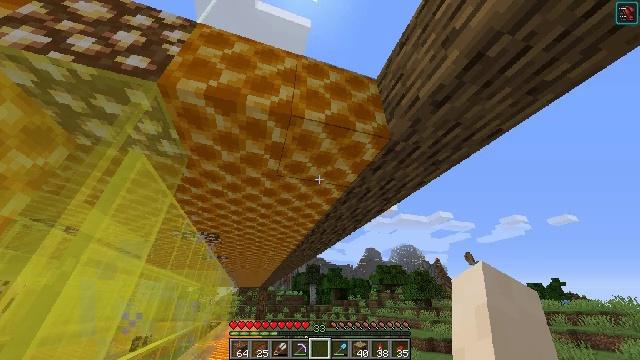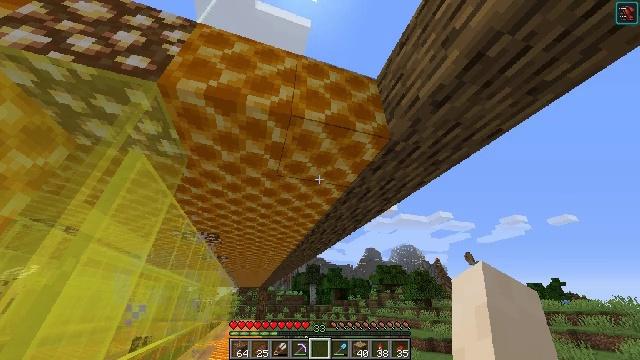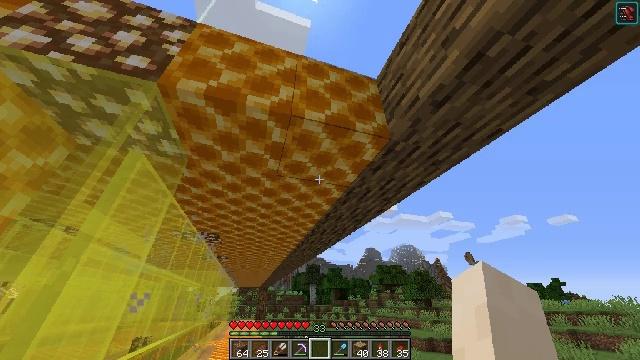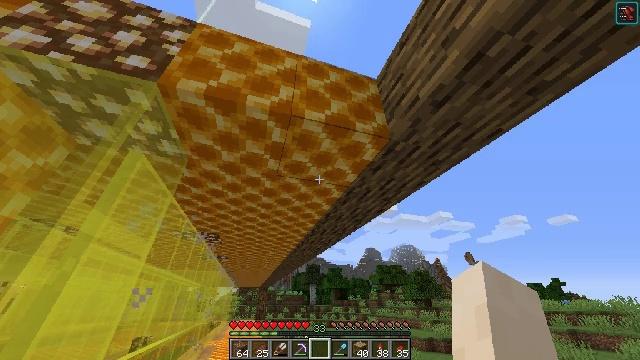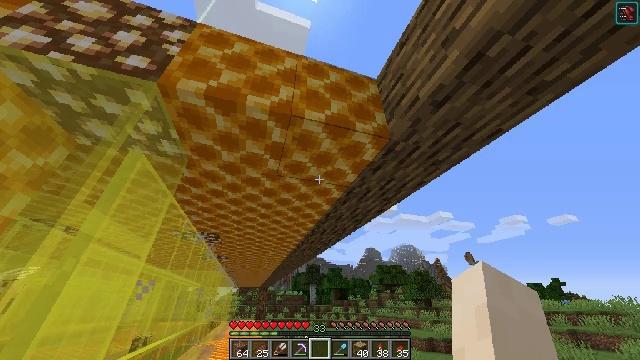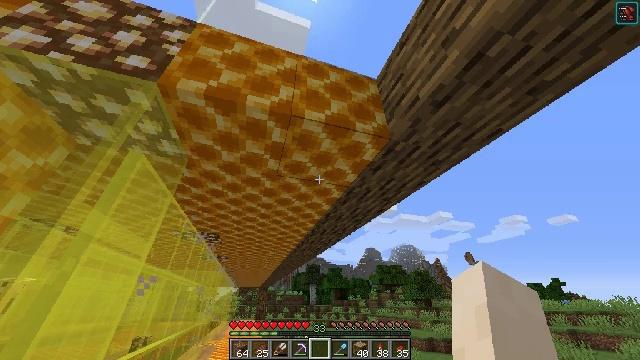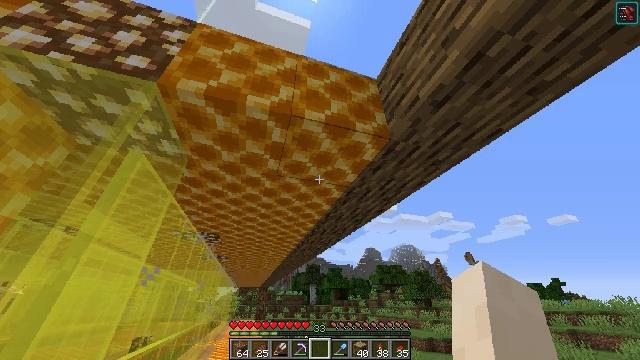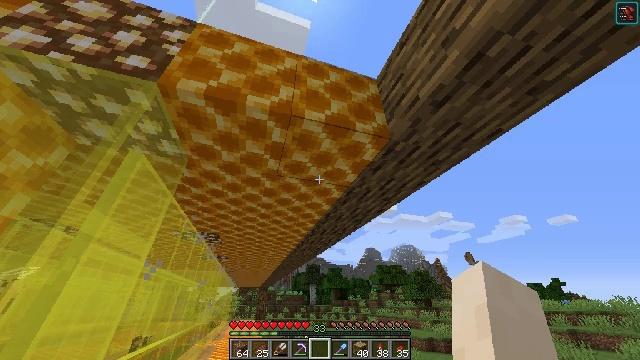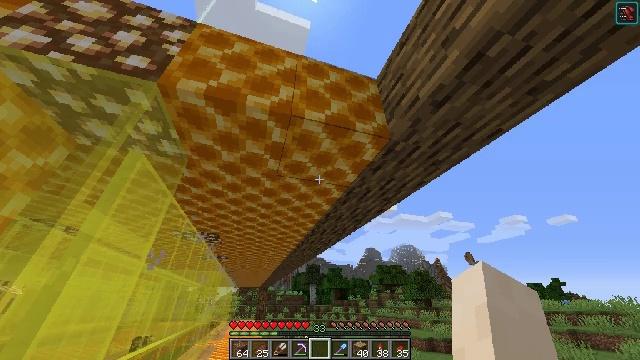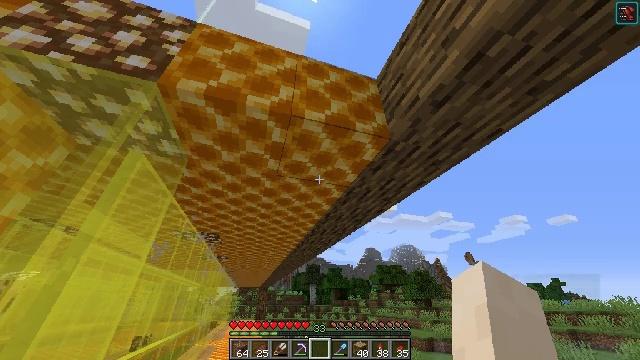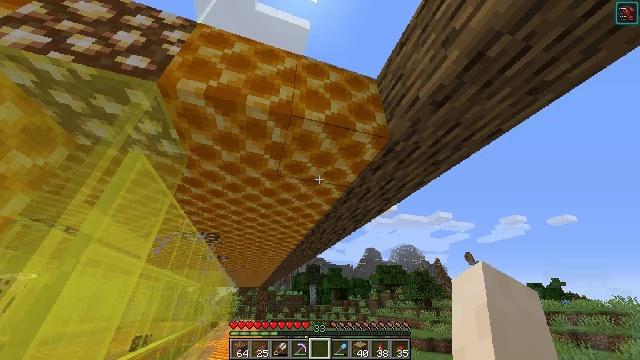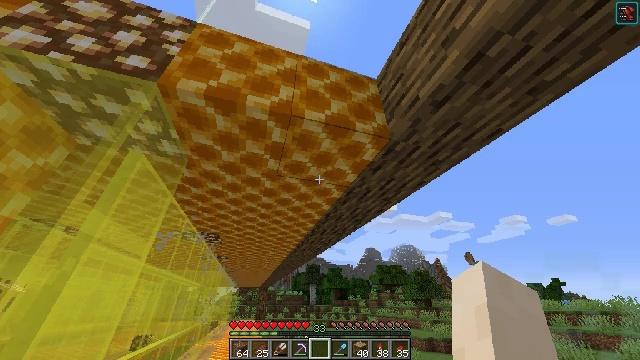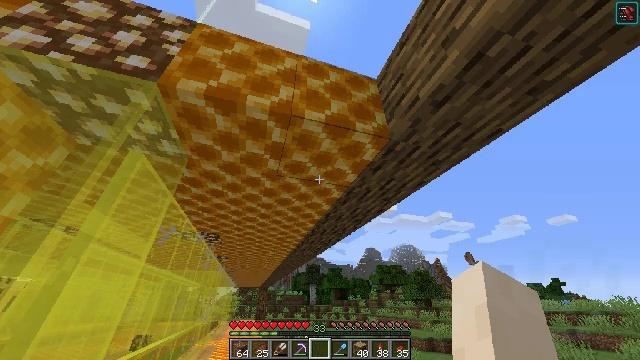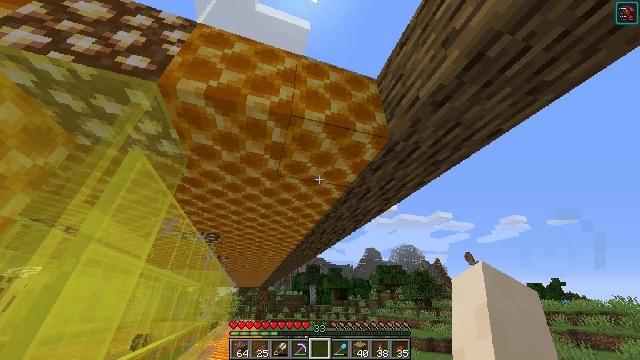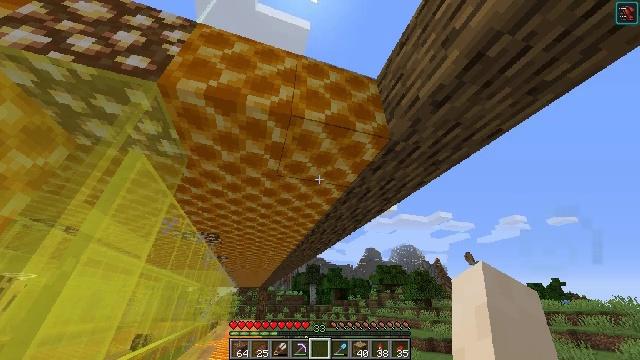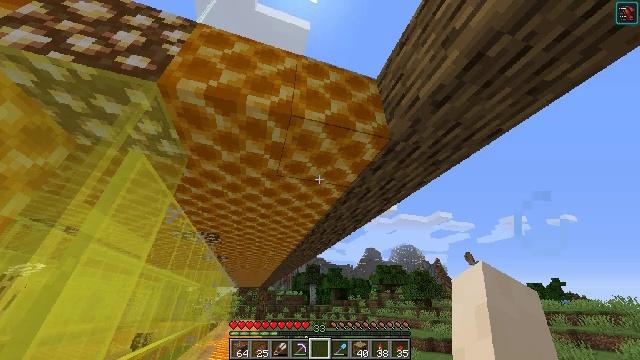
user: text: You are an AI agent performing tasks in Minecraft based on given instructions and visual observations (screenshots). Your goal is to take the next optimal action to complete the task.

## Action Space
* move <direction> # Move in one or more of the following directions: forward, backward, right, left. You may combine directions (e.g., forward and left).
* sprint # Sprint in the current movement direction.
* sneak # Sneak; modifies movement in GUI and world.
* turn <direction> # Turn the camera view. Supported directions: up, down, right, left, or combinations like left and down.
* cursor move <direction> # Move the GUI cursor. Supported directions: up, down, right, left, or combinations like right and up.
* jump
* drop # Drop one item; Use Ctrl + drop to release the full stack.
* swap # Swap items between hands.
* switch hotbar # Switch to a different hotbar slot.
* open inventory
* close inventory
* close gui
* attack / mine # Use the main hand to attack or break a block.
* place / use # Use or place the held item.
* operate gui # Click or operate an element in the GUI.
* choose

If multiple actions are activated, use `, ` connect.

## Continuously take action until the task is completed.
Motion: motion action
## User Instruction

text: Use 4 honeycombs to craft a honeycomb block.
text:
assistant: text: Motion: no_op
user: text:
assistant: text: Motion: no_op
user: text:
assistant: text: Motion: no_op
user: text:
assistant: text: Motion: no_op
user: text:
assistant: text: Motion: no_op
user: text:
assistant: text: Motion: no_op
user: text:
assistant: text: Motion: no_op
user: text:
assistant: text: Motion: no_op
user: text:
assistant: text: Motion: no_op
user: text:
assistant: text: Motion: no_op
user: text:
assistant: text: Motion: no_op
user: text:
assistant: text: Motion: no_op
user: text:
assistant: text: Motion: no_op
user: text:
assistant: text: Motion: no_op
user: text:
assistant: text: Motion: no_op
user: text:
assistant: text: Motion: no_op
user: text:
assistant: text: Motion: no_op
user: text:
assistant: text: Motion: no_op
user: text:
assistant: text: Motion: no_op
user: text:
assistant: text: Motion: no_op
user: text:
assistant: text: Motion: no_op
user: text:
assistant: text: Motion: no_op
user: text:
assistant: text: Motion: no_op
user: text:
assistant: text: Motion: no_op
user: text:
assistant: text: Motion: no_op
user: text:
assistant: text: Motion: no_op
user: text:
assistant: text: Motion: no_op
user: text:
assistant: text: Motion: no_op
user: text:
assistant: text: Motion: no_op
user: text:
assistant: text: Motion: no_op